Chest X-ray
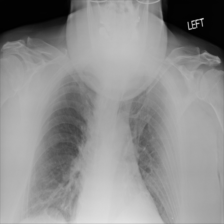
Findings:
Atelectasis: negative
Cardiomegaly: negative
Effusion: negative
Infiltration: negative
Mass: negative
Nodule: negative
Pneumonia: negative
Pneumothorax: negative
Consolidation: negative
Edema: negative
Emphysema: negative
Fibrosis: negative
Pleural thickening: negative
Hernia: negative